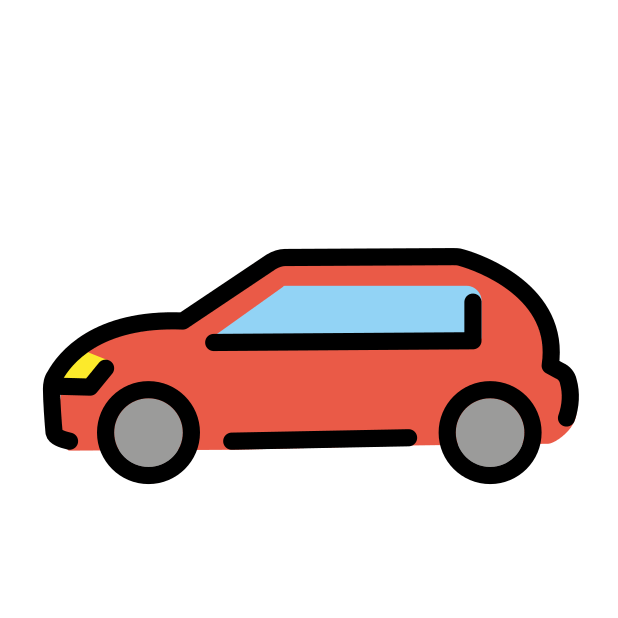
automobile